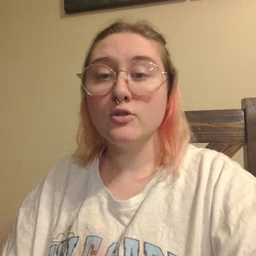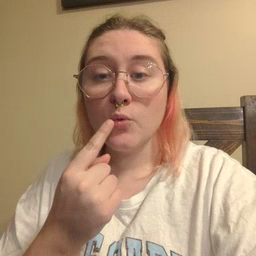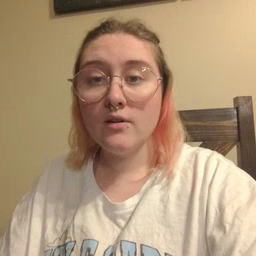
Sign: tooth